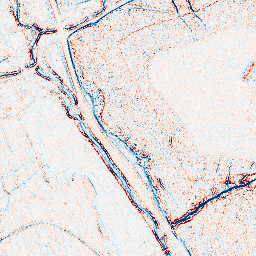
Category: edge_preserving
Decomposition family: bilateral
Decomposition parameters: d: 5
sigma_color: 100
sigma_space: 50
Upsampling method: bicubic_16x
Upsampling parameters: scale: 16
Upsampling scale: 16